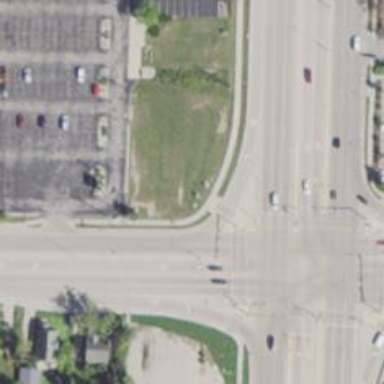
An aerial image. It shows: Uncontrolled road crossing.